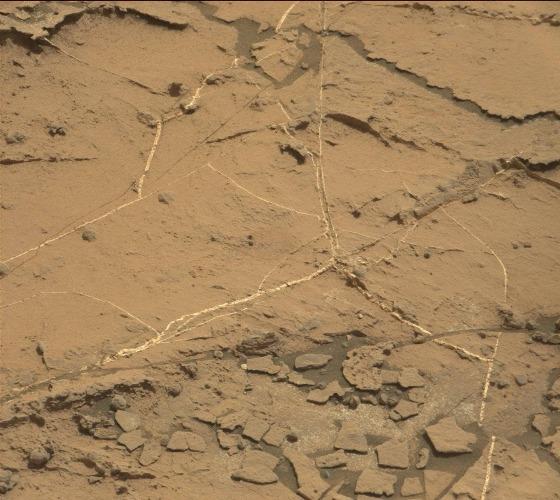
Terrain classes present: Bedrock, Gravel / Sand / Soil, Rock, Shadow, Track